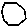
Label: hexagon